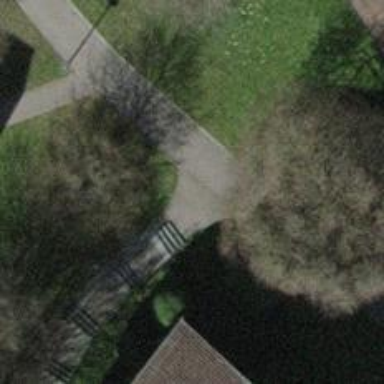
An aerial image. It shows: Concrete steps with ramp.